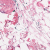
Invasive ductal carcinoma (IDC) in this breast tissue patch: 0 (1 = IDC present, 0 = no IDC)